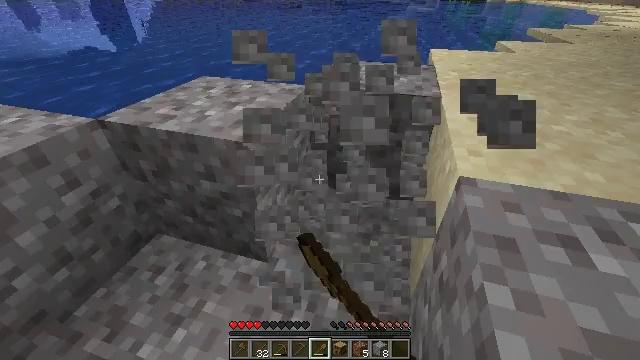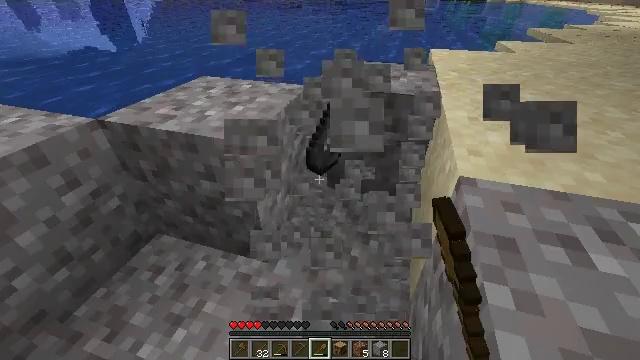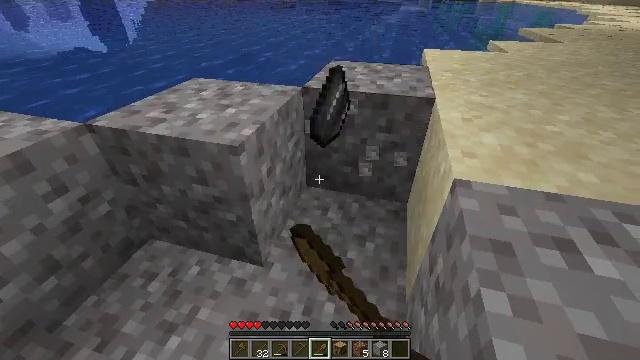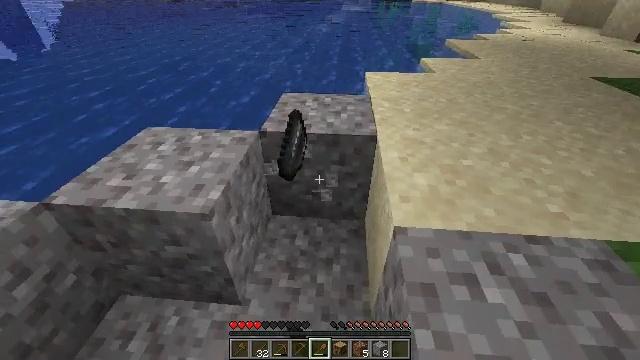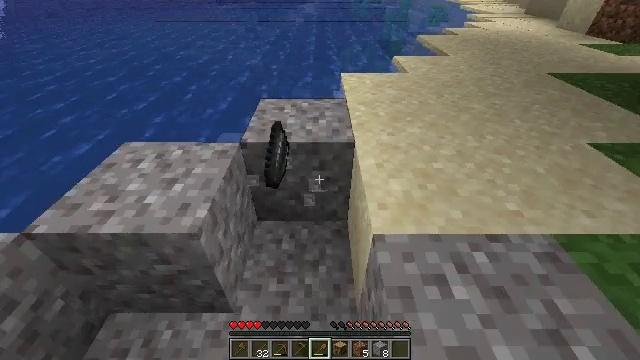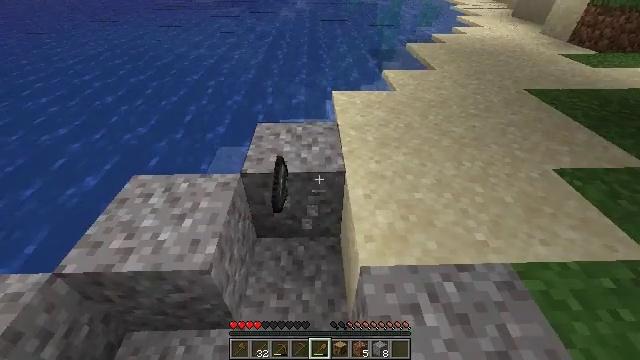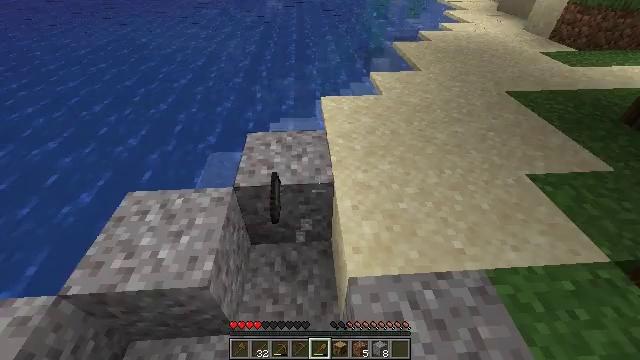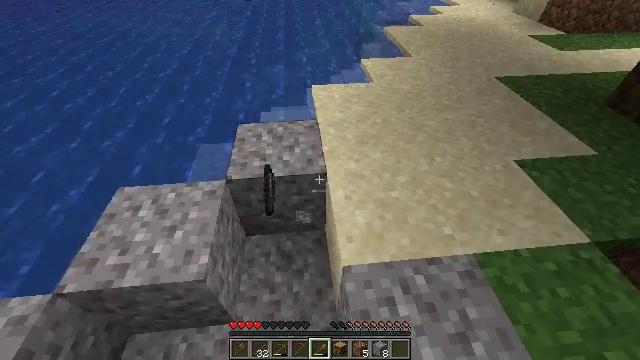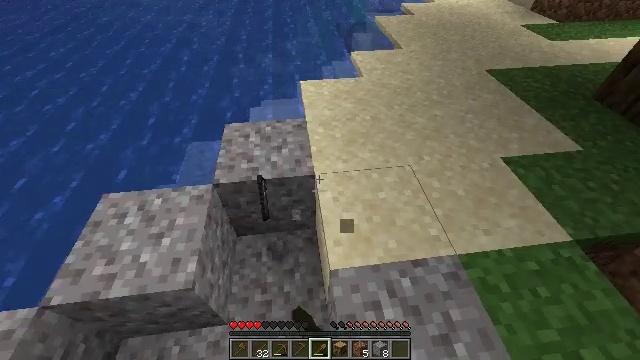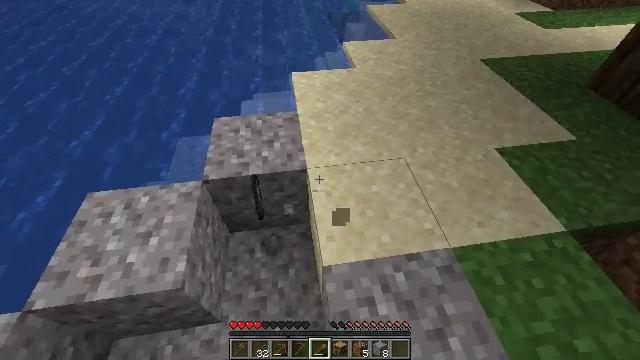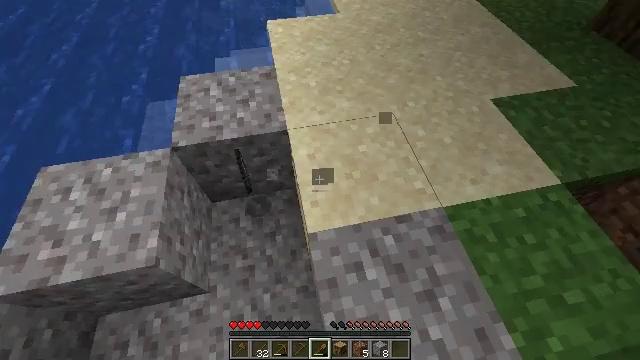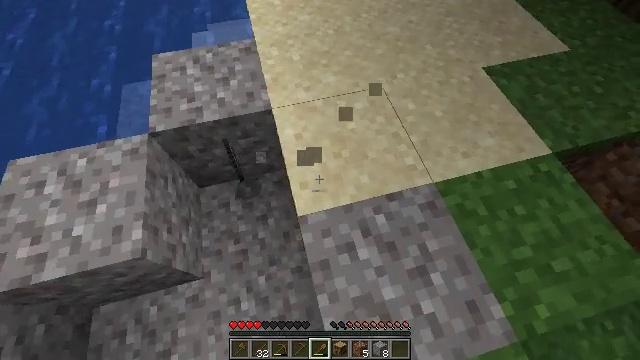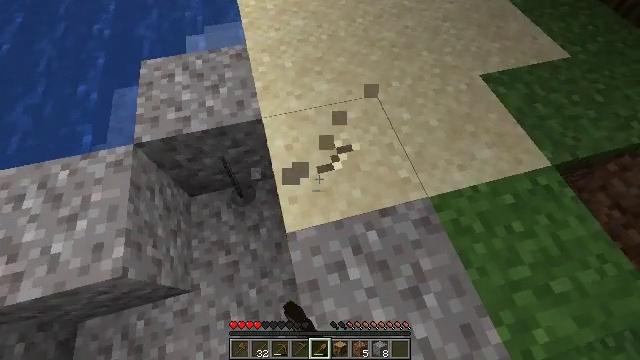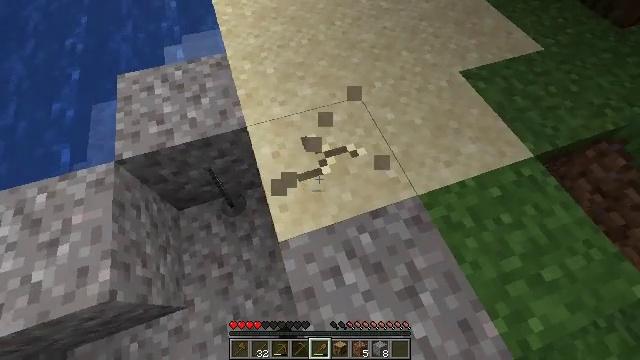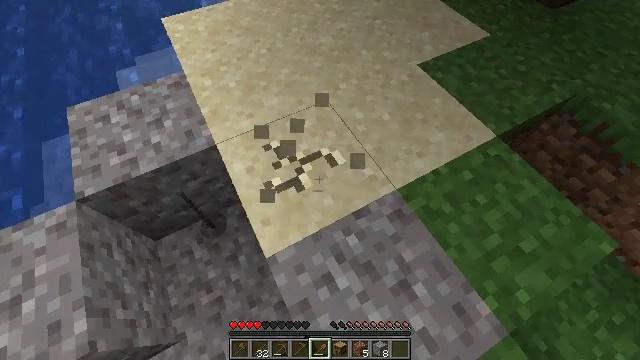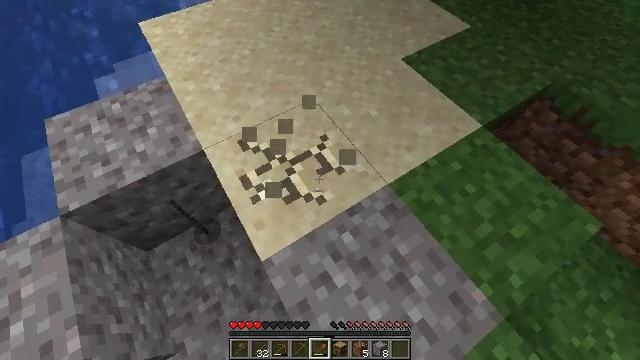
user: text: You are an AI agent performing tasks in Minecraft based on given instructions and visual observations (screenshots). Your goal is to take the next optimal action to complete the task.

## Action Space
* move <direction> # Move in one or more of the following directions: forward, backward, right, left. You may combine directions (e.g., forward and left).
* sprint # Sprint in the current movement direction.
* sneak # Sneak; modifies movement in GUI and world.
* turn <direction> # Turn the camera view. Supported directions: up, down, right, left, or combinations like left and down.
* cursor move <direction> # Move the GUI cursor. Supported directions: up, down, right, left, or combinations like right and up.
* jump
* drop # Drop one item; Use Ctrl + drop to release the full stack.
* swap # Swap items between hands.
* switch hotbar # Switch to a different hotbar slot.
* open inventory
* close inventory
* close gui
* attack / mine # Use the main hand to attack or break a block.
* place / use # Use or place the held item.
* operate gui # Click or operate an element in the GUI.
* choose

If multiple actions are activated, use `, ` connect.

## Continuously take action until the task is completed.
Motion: motion action
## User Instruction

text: Gather sand from the desert.
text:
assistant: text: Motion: attack / mine
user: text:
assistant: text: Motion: move right, turn right, attack / mine
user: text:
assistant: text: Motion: move right, turn right, jump
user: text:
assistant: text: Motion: move right, turn right and down, jump
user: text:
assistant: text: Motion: move forward and move right, turn right and down, jump
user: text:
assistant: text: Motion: move forward and move right, turn right and down, jump
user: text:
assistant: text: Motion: move forward and move right, turn right and down, attack / mine, jump
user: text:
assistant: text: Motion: move forward and move right, turn right and down, attack / mine
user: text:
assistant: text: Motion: move forward and move right, turn right and down, attack / mine
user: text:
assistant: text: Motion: move forward, turn right and down, attack / mine
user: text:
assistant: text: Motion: turn right and down, attack / mine
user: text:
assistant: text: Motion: attack / mine
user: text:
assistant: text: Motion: turn right, attack / mine
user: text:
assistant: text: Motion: turn right, attack / mine
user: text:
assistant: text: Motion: turn right, attack / mine
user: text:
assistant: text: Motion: attack / mine
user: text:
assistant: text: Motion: attack / mine
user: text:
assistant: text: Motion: attack / mine
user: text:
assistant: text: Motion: attack / mine
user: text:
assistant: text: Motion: attack / mine
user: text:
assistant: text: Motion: attack / mine
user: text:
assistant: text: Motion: attack / mine
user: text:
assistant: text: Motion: turn right, attack / mine
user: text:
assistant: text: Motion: turn right, attack / mine
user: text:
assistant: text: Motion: turn right and up, attack / mine
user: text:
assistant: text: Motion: turn right and up, attack / mine
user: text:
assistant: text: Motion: turn right and up, attack / mine
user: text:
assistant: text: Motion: attack / mine
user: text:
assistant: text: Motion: attack / mine
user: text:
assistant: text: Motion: attack / mine